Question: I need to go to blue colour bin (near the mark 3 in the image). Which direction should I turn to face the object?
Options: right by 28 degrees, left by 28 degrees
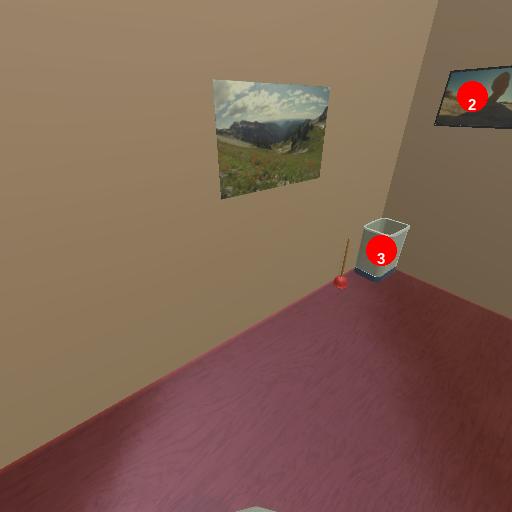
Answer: right by 28 degrees